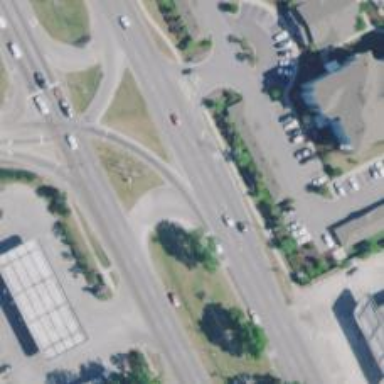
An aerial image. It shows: Trunk link highway.